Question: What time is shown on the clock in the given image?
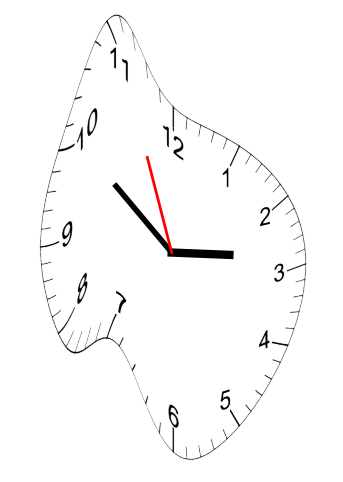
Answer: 02:50:56